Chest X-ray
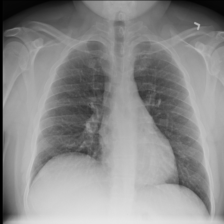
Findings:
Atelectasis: negative
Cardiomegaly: negative
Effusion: negative
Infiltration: negative
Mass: negative
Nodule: negative
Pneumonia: negative
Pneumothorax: negative
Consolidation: negative
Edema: negative
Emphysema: negative
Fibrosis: negative
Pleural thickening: negative
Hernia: negative